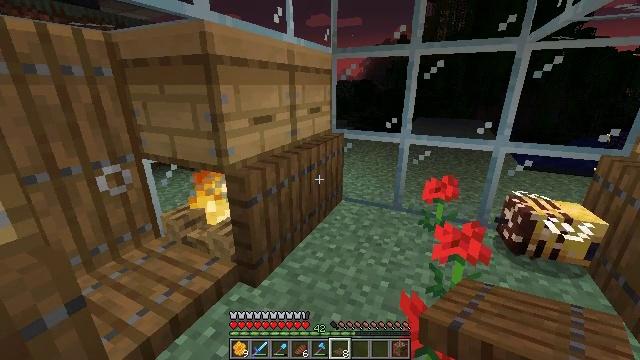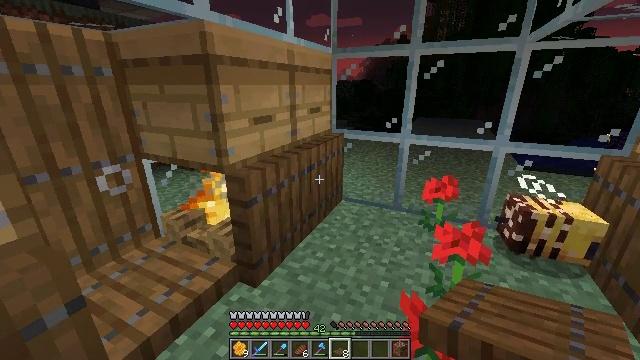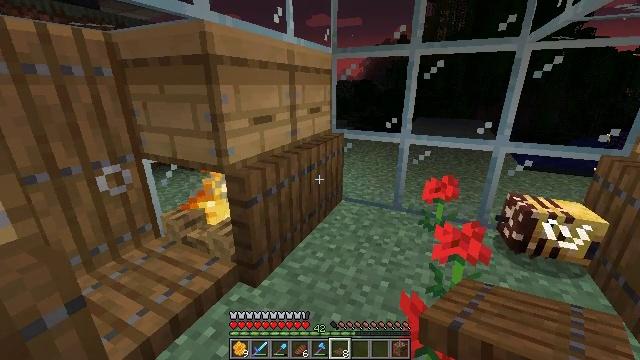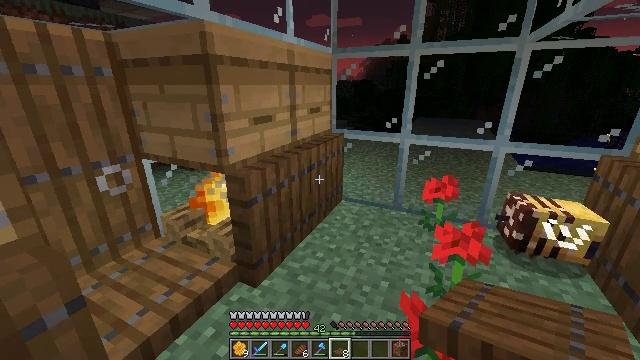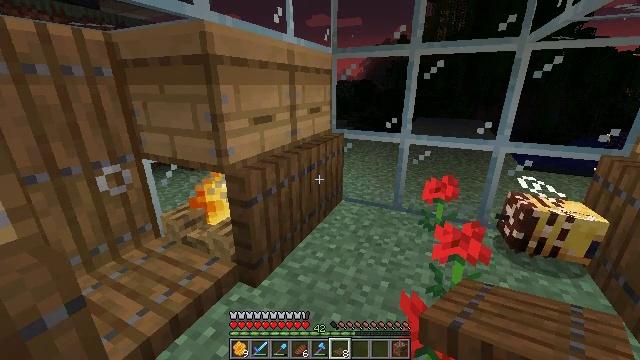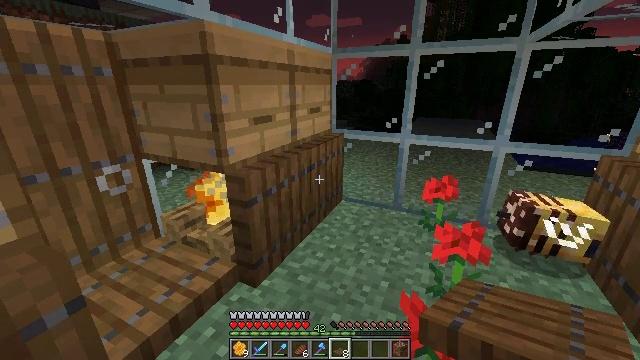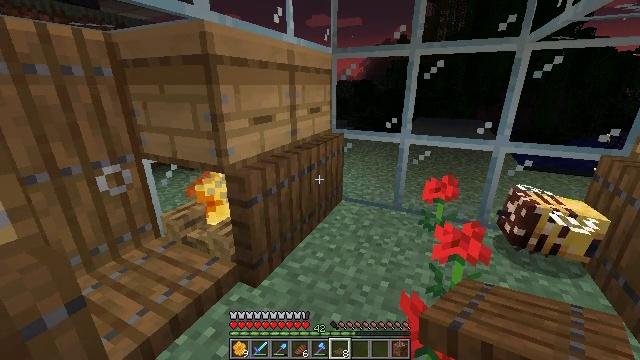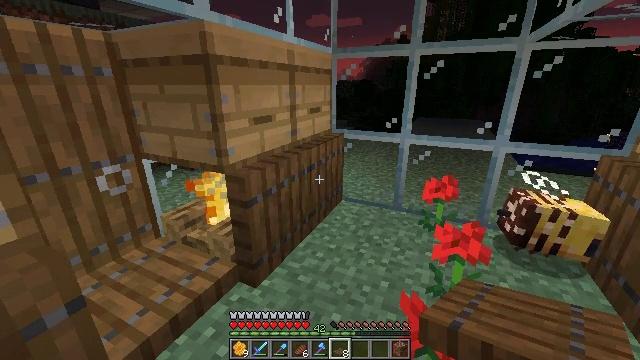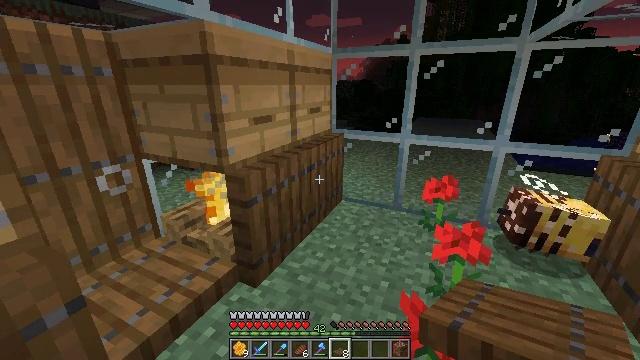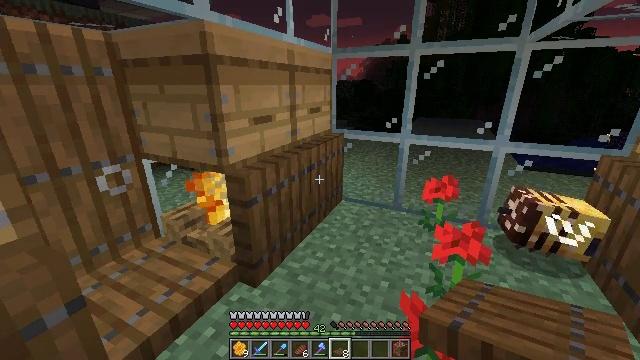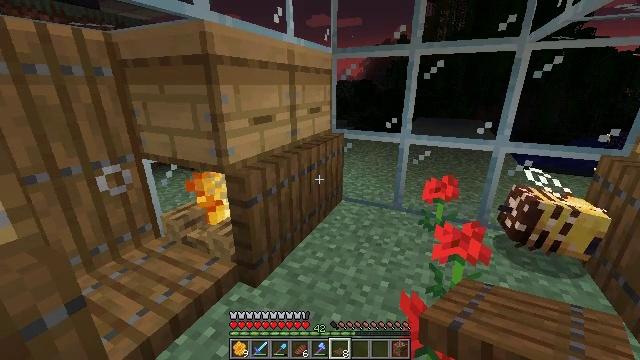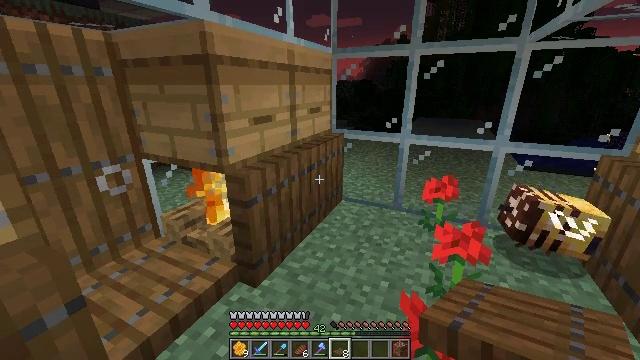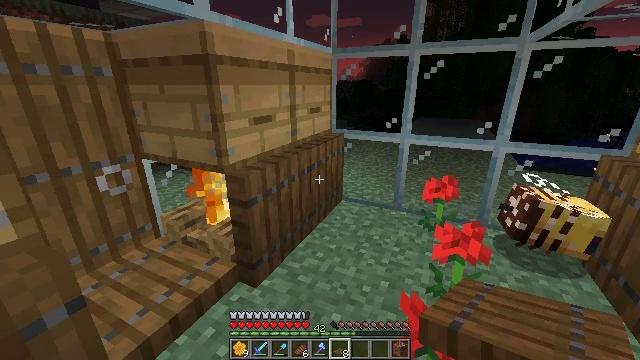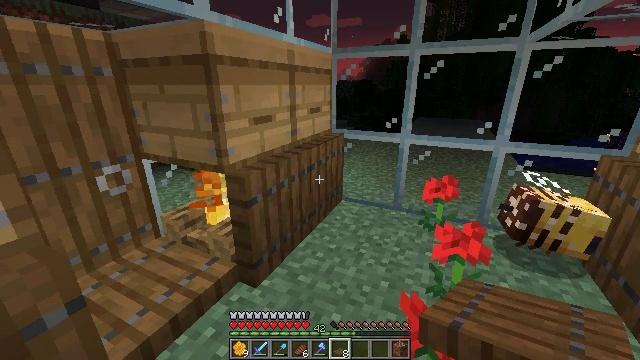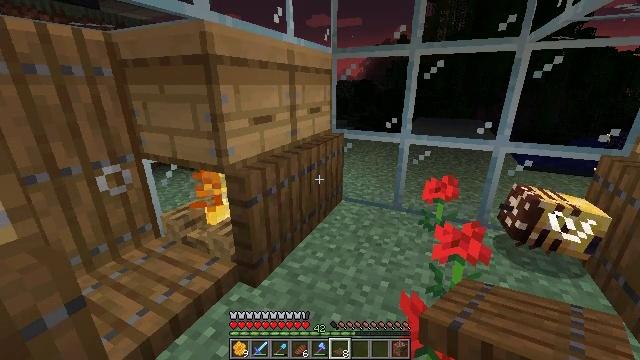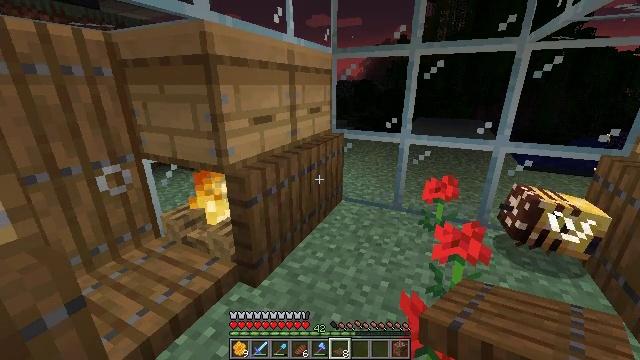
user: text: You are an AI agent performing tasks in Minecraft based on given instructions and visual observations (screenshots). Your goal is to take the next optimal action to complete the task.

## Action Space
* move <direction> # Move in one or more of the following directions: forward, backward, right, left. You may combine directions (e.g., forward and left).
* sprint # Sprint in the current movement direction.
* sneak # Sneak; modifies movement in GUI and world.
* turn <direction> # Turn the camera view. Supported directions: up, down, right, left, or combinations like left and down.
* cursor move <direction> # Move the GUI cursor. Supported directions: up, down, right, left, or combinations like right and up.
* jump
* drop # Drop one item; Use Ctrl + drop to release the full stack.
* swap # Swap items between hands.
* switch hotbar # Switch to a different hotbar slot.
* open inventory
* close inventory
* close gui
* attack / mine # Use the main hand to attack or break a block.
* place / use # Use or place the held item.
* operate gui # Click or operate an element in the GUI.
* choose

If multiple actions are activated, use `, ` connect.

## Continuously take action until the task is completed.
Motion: motion action
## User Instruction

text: Mine the beehive on the tree.
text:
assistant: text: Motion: no_op
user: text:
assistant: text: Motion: no_op
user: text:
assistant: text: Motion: no_op
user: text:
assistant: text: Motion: no_op
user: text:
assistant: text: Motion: no_op
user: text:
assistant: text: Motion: no_op
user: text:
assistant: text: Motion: no_op
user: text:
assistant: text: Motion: no_op
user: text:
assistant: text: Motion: no_op
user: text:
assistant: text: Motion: no_op
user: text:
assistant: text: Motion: no_op
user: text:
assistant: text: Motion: no_op
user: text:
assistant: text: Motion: no_op
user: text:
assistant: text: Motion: no_op
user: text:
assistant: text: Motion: no_op
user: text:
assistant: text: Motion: no_op
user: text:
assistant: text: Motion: no_op
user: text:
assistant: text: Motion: no_op
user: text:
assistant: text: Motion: no_op
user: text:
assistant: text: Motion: no_op
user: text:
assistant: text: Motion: no_op
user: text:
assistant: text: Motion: no_op
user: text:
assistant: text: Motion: no_op
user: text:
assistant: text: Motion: no_op
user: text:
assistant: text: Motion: no_op
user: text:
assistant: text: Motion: no_op
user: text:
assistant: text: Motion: no_op
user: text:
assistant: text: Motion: no_op
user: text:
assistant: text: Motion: no_op
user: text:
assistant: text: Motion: no_op